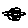
Label: smiley face